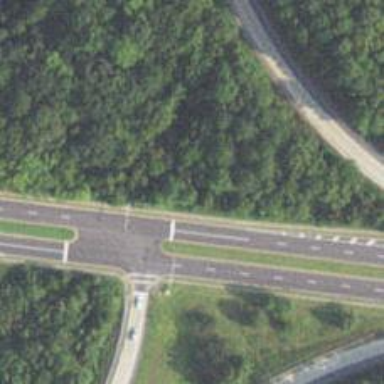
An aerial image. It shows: Motorway link.